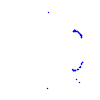
Particle: proton